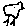
Label: bird